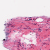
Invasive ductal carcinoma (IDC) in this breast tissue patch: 0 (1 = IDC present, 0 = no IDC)